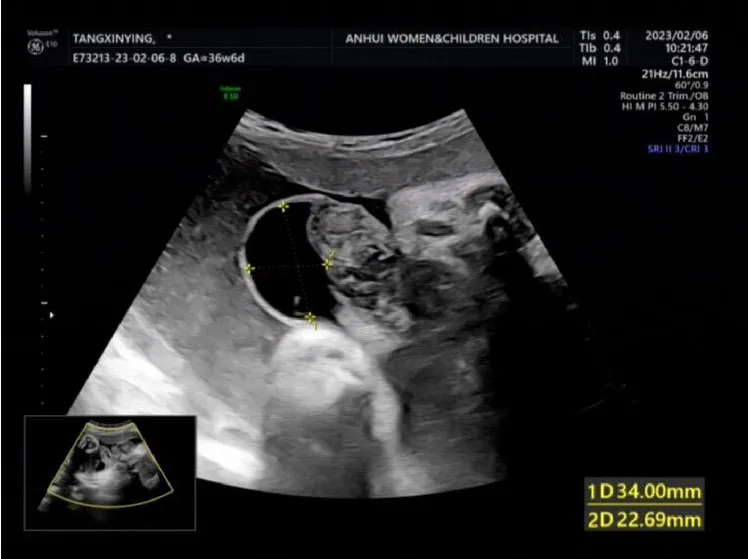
The local close to the intestinal wall showed 34 x 23 m anecho.
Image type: radiology (ultrasound)